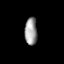
Tissue: prostate
Cell type: Fibroblasts
Senescence score: 0.687
Nuclear area (px): 335
Mean DAPI intensity: 155.212